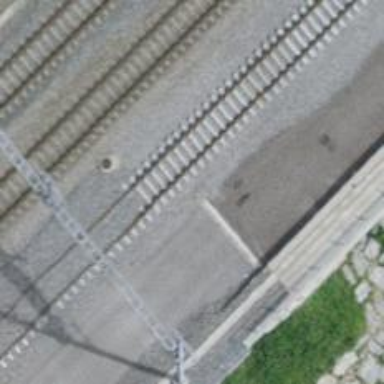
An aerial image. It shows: Single-track railway bridge with contact lines for electrification.